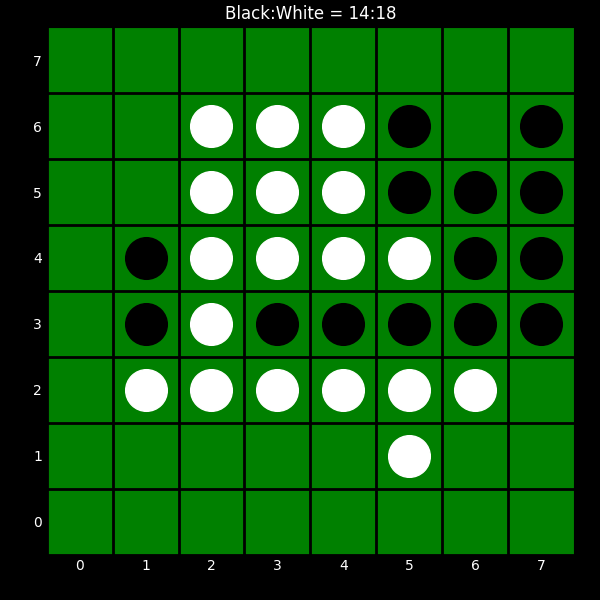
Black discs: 14
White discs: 18